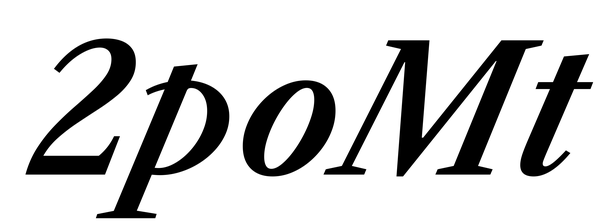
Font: LibreCaslonText-Italic_SemiBold_Italic